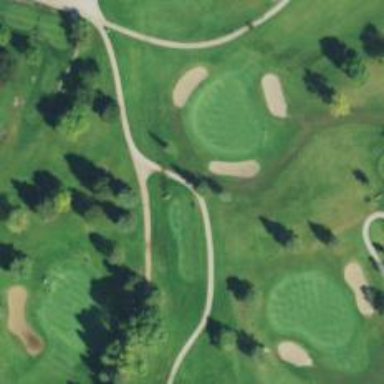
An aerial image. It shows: Well-maintained path in golf course.